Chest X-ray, PA view. Patient: 49 years old, sex M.
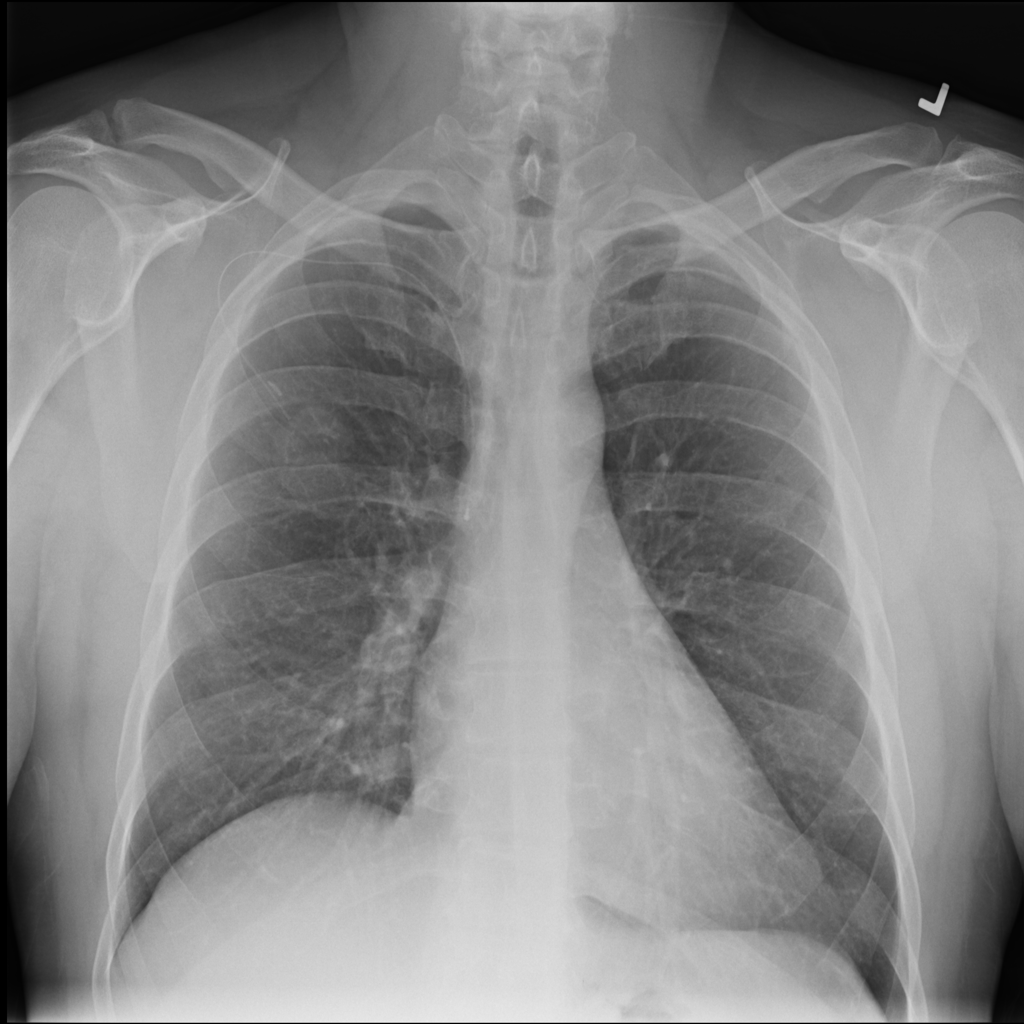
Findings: No Finding